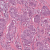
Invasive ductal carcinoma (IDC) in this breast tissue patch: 1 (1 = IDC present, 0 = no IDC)